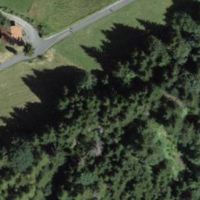
EUNIS habitat code: 44
Species observed at this site:
Tussilago farfara